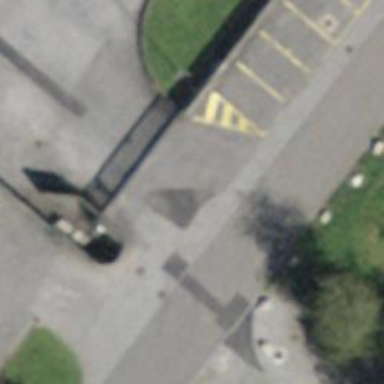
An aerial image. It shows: Gate.